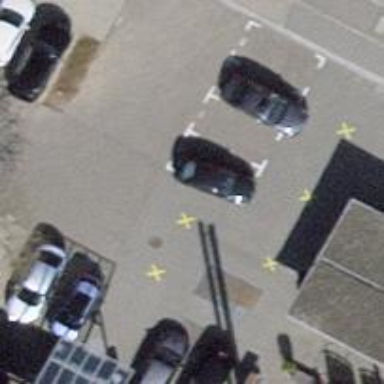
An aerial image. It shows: Charging station.